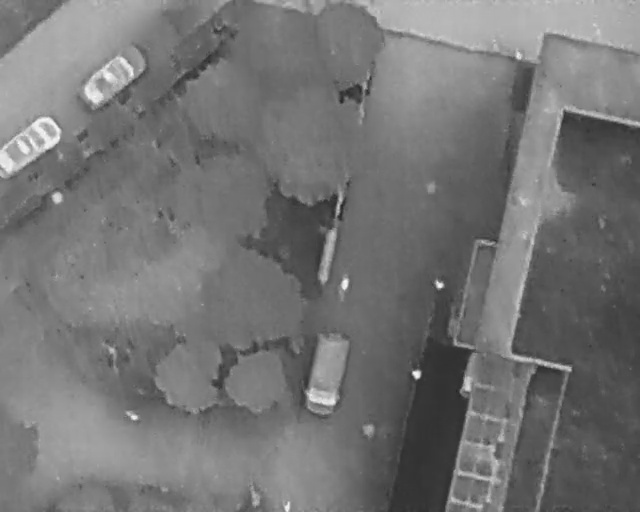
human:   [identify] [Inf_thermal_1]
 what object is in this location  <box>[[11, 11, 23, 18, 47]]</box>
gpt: <ref>1 medium car at the top left</ref>

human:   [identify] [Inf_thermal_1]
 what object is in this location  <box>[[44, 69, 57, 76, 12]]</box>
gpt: <ref>1 medium othervehicle at the bottom</ref>

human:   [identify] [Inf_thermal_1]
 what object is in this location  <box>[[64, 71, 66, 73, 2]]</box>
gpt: <ref>1 small person at the bottom</ref>

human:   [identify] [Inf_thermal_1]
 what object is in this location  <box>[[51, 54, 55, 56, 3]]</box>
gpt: <ref>1 small othervehicle at the center</ref>

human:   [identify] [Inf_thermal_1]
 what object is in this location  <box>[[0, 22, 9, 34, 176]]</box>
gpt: <ref>1 large car at the top left</ref>